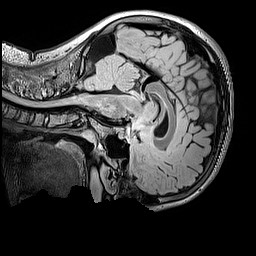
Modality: FLAIR
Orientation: sagittal
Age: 13
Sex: male
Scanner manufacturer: siemens
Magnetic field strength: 3 T
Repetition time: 5 s
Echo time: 0.388 s